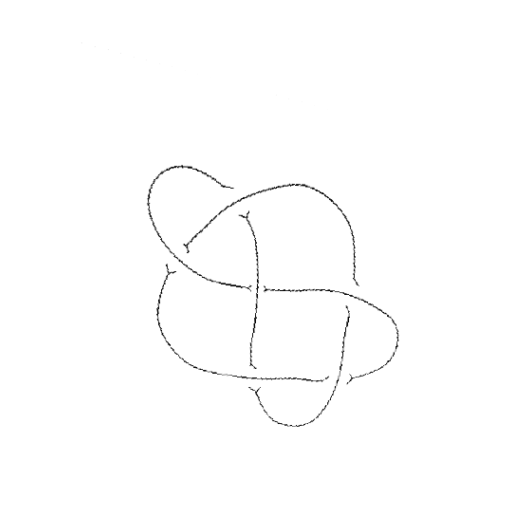
Crossing number: 6